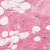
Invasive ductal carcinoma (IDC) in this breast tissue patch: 0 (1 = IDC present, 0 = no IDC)